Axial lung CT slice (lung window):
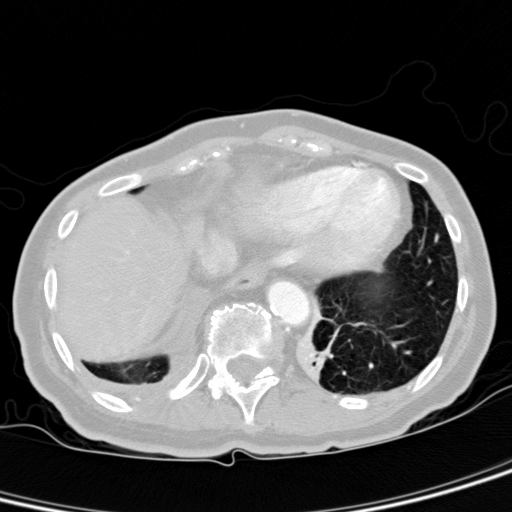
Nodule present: no